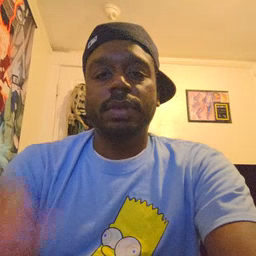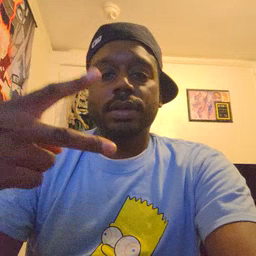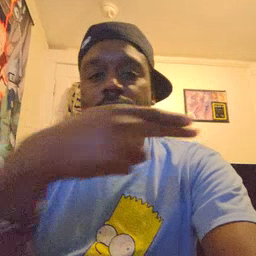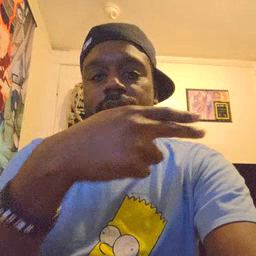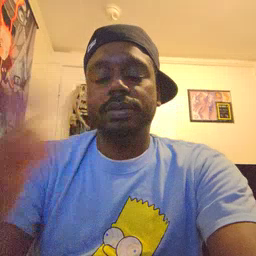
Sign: cut